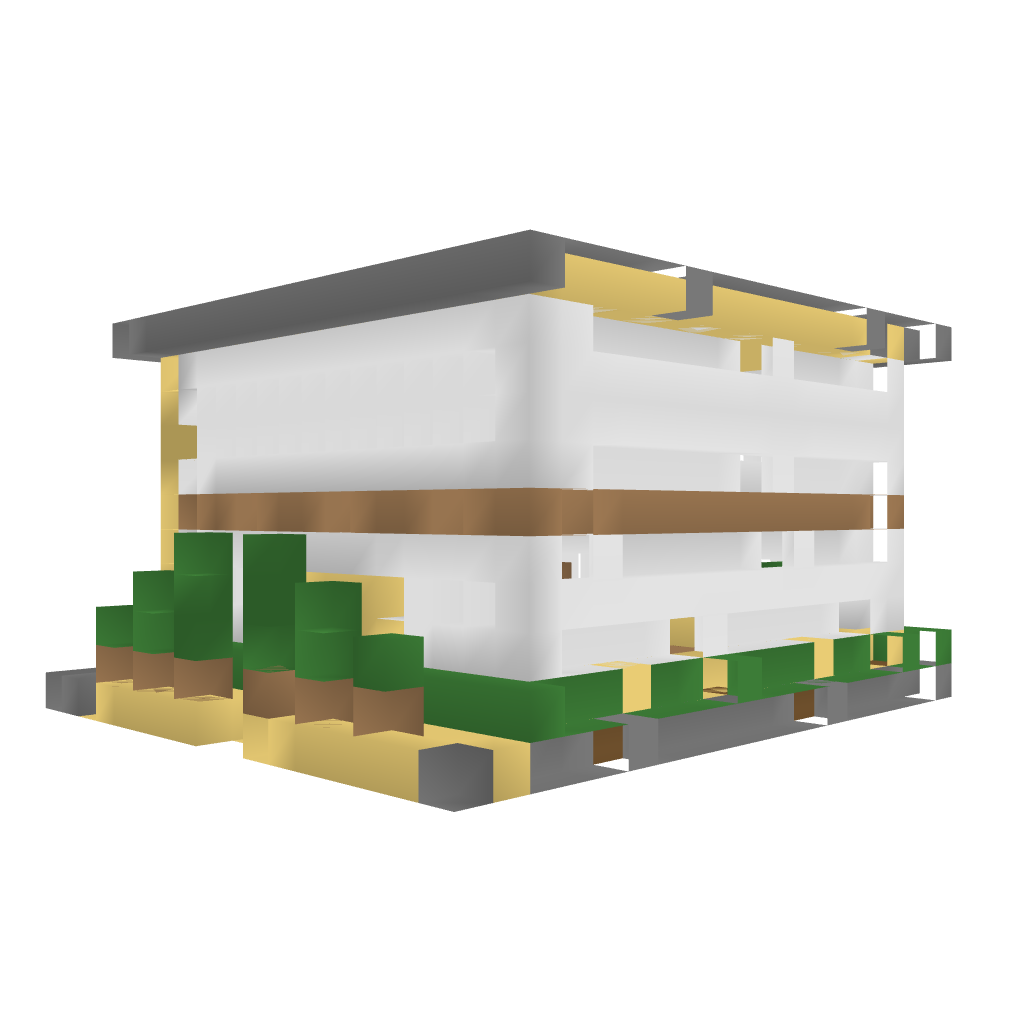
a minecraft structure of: The Ingram Home bad low quality